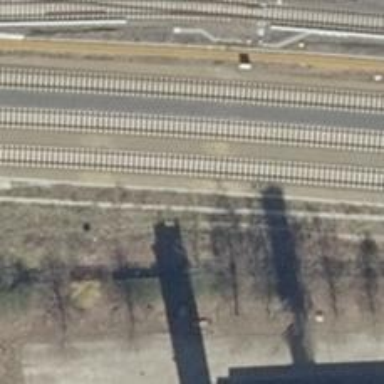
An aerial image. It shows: Abandoned railway.